Question: I can't change the whole background color for a button. I change it in the properties.
Does someone know how to fix this?

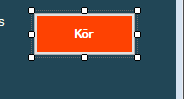
Answer: Alter the properties highlighted:
<URL>
It will give you a button like this (I had mine red):
<URL>